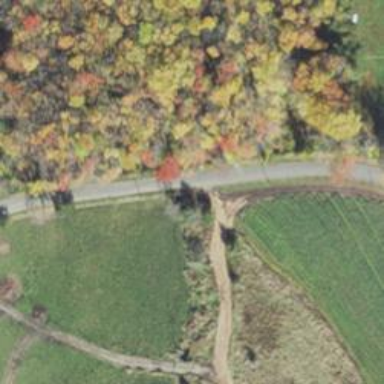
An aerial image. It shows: Culvert tunnel.